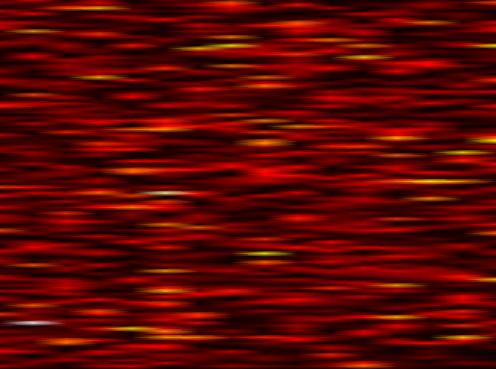
Label: UFMC